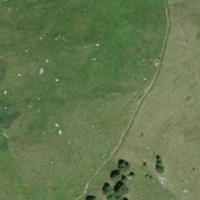
EUNIS habitat code: 23
Species observed at this site:
Calluna vulgaris